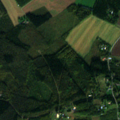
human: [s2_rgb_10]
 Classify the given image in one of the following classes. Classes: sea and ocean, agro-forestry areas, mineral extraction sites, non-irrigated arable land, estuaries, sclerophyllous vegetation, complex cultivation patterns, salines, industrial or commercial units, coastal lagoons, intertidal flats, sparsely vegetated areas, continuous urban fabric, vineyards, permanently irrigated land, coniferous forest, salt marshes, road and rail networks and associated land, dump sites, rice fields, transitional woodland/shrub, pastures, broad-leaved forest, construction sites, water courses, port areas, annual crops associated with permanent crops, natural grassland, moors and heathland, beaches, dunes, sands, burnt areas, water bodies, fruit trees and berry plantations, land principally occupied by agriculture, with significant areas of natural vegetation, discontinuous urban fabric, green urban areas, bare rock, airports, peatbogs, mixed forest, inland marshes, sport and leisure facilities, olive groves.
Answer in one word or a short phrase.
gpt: non-irrigated arable land, land principally occupied by agriculture, with significant areas of natural vegetation, broad-leaved forest, mixed forest